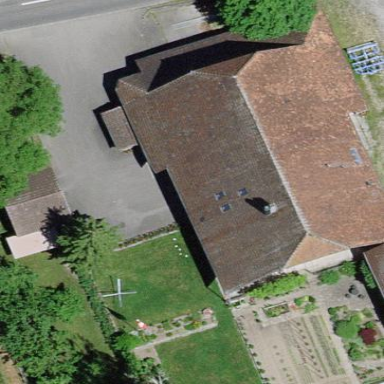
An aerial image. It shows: Farm building.